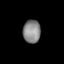
Tissue: skin
Cell type: Epithelial cells
Senescence score: 0.2573
Nuclear area (px): 396
Mean DAPI intensity: 135.235